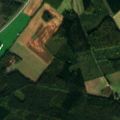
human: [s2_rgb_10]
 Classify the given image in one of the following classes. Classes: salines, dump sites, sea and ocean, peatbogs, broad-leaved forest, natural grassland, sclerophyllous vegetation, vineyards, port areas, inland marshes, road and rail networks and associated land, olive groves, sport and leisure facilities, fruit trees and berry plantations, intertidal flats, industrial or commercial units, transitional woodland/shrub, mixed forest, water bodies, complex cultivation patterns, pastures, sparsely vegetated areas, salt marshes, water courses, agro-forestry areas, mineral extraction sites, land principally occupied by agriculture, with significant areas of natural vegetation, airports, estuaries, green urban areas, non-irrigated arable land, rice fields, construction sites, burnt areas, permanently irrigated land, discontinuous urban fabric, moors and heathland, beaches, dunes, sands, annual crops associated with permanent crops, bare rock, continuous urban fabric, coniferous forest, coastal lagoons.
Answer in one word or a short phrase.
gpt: non-irrigated arable land, land principally occupied by agriculture, with significant areas of natural vegetation, coniferous forest, mixed forest, transitional woodland/shrub